Question: I want to pass self.user = QtGui.QLineEdit(MainWindow) variable from Login.py to officer = str(self.tocomb.currentText()) in ingooi.py
My 3 GUI windows

My program consists of various files where I import the classes from other files as needed.
The 3 main files consists of :
1. Login.py ( My Login window where user logs in )
2. page22.py ( User selects to enter/view data )
3. ingooi.py ( User enters data then adds the data to access database via Submit Button
Please see the code for these 3 main files below.
# Login.py
'''
from PyQt4 import QtCore, QtGui
from ingooi import Ui_NextPage
from page22 import Ui_Page1
import pypyodbc
try:
_fromUtf8 = QtCore.QString.fromUtf8
except AttributeError:
def _fromUtf8(s):
return s
try:
_encoding = QtGui.QApplication.UnicodeUTF8
def _translate(context, text, disambig):
return QtGui.QApplication.translate(context, text, disambig,
_encoding)
except AttributeError:
def _translate(context, text, disambig):
return QtGui.QApplication.translate(context, text, disambig)
class Ui_Logged(object):
def setupUi(self, MainWindow):
MainWindow.setObjectName(_fromUtf8("MainWindow"))
MainWindow.resize(389, 235)
self.centralwidget = QtGui.QWidget(MainWindow)
self.centralwidget.setObjectName(_fromUtf8("centralwidget"))
self.Login_button = QtGui.QPushButton(self.centralwidget)
self.Login_button.setGeometry(QtCore.QRect(90, 150, 75, 23))
self.Login_button.setObjectName(_fromUtf8("Login_button"))
self.user = QtGui.QLineEdit(MainWindow)
self.user.setGeometry(QtCore.QRect(100, 30, 113, 20))
self.user.setObjectName(_fromUtf8("user"))
self.password = QtGui.QLineEdit(MainWindow)
self.password.setGeometry(QtCore.QRect(100, 70, 113, 20))
self.password.setObjectName(_fromUtf8("password"))
self.password.setEchoMode(QtGui.QLineEdit.Password)
self.user_label = QtGui.QLabel(self.centralwidget)
self.user_label.setGeometry(QtCore.QRect(30, 30, 46, 13))
self.user_label.setObjectName(_fromUtf8("user_label"))
self.Password_label = QtGui.QLabel(self.centralwidget)
self.Password_label.setGeometry(QtCore.QRect(30, 70, 46, 13))
self.Password_label.setObjectName(_fromUtf8("Password_label"))
self.status_label = QtGui.QLabel(self.centralwidget)
self.status_label.setGeometry(QtCore.QRect(100, 110, 121, 16))
self.status_label.setText(_fromUtf8(""))
self.status_label.setObjectName(_fromUtf8("status_label"))
MainWindow.setCentralWidget(self.centralwidget)
self.menubar = QtGui.QMenuBar(MainWindow)
self.menubar.setGeometry(QtCore.QRect(0, 0, 389, 21))
self.menubar.setObjectName(_fromUtf8("menubar"))
MainWindow.setMenuBar(self.menubar)
self.statusbar = QtGui.QStatusBar(MainWindow)
self.statusbar.setObjectName(_fromUtf8("statusbar"))
MainWindow.setStatusBar(self.statusbar)
self.retranslateUi(MainWindow)
QtCore.QObject.connect(self.Login_button, QtCore.SIGNAL(_fromUtf8("clicked()")), self.slot1)
QtCore.QMetaObject.connectSlotsByName(MainWindow)
def retranslateUi(self, MainWindow):
MainWindow.setWindowTitle(_translate("MainWindow", "Login ", None))
self.Login_button.setText(_translate("MainWindow", "Login ", None))
self.user_label.setText(_translate("MainWindow", "User", None))
self.Password_label.setText(_translate("MainWindow", "Password", None))
def WW(self):
self.window = QtGui.QMainWindow()
self.ui = Ui_Page1()
self.ui.setupUi(self.window)
self.window.show()
MainWindow.hide()
def slot1(self):
uName = self.user.text()
uPass = self.password.text()
print uName
print uPass
conn = pypyodbc.connect('DRIVER={Driver do Microsoft Access (*.mdb)};UID=admin;UserCommitSync=Yes;Threads=3;SafeTransactions=0;PageTimeout=5
;MaxScanRows=8;MaxBufferSize=2048;FIL={MS Access};DriverId=25;DefaultDir=//ICASACTNFS02/Share/New;DBQ=//ICASACTNFS02/Share/ New/snake.mdb')
cursor = conn.cursor()
sql = "SELECT * FROM gtable WHERE User = '%s' AND pwd = '%s'"%
(uName,uPass)
see = cursor.execute(sql)
if (len (see.fetchall()) > 0) :
print " User OK !"
self.WW()
conn.close()
else:
self.status_label.setText(_fromUtf8("Try ma wee"))
if __name__ == "__main__":
import sys
app = QtGui.QApplication(sys.argv)
MainWindow = QtGui.QMainWindow()
ui = Ui_Logged()
ui.setupUi(MainWindow)
MainWindow.show()
sys.exit(app.exec_())
'''
# Page22.py
'''
from PyQt4 import QtCore, QtGui
from ingooi import Ui_NextPage
from tafel import Ui_Main
from tafel2 import Ui_TaPage
import pypyodbc
import sys
try:
_fromUtf8 = QtCore.QString.fromUtf8
except AttributeError:
def _fromUtf8(s):
return s
try:
_encoding = QtGui.QApplication.UnicodeUTF8
def _translate(context, text, disambig):
return QtGui.QApplication.translate(context, text, disambig, _encoding)
except AttributeError:
def _translate(context, text, disambig):
return QtGui.QApplication.translate(context, text, disambig)
class Ui_Page1(object):
def setupUi(self, Page1):
Page1.setObjectName(_fromUtf8("Page1"))
Page1.resize(586, 617)
self.centralwidget = QtGui.QWidget(Page1)
self.centralwidget.setObjectName(_fromUtf8("centralwidget"))
self.pushButton = QtGui.QPushButton(self.centralwidget)
self.pushButton.setGeometry(QtCore.QRect(130, 40, 300, 61))
self.pushButton.setObjectName(_fromUtf8("pushButton"))
self.pushButton.clicked.connect(self.dataenter)
self.pushButton_2 = QtGui.QPushButton(self.centralwidget)
self.pushButton_2.setGeometry(QtCore.QRect(130, 130, 291, 61))
self.pushButton_2.setObjectName(_fromUtf8("pushButton_2"))
self.pushButton_2.clicked.connect(self.dataview)
self.pushButton_3 = QtGui.QPushButton(self.centralwidget)
self.pushButton_3.setGeometry(QtCore.QRect(130, 220, 291, 61))
self.pushButton_3.setObjectName(_fromUtf8("pushButton_3"))
self.pushButton_3.clicked.connect(self.Taview)
self.pushButton_4 = QtGui.QPushButton(self.centralwidget)
self.pushButton_4.setGeometry(QtCore.QRect(130, 310, 291, 61))
self.pushButton_4.setObjectName(_fromUtf8("pushButton_4"))
self.pushButton_4.clicked.connect(self.exit)
Page1.setCentralWidget(self.centralwidget)
self.menubar = QtGui.QMenuBar(Page1)
self.menubar.setGeometry(QtCore.QRect(0, 0, 586, 21))
self.menubar.setObjectName(_fromUtf8("menubar"))
Page1.setMenuBar(self.menubar)
self.statusbar = QtGui.QStatusBar(Page1)
self.statusbar.setObjectName(_fromUtf8("statusbar"))
Page1.setStatusBar(self.statusbar)
self.retranslateUi(Page1)
QtCore.QMetaObject.connectSlotsByName(Page1)
def retranslateUi(self, Page1):
Page1.setWindowTitle(_translate("Page1", "MainWindow", None))
self.pushButton.setText(_translate("Page1", "Data Entry ", None))
self.pushButton_2.setText(_translate("Page1", "View Data ", None))
self.pushButton_3.setText(_translate("Page1", " Type Approved Device
List ", None))
self.pushButton_4.setText(_translate("Page1", "EXIT ", None))
def dataenter(self):
self.window = QtGui.QMainWindow()
self.ui = Ui_NextPage()
self.ui.setupUi(self.window)
self.window.show()
def dataview(self):
self.window = QtGui.QMainWindow()
self.ui = Ui_Main()
self.ui.setupUi(self.window)
self.window.show()
def Taview(self):
self.window = QtGui.QMainWindow()
self.ui = Ui_TaPage()
self.ui.setupUi(self.window)
self.window.show()
def exit(self):
sys.exit()
if __name__ == "__main__":
import sys
app = QtGui.QApplication(sys.argv)
Page1 = QtGui.QMainWindow()
ui = Ui_Page1()
ui.setupUi(Page1)
Page1.show()
sys.exit(app.exec_())
'''
# ingooi.py
'''
from PyQt4 import QtCore, QtGui
import pypyodbc
from tafel import Ui_Main
import subprocess
import sys
try:
_fromUtf8 = QtCore.QString.fromUtf8
except AttributeError:
def _fromUtf8(s):
return s
try:
_encoding = QtGui.QApplication.UnicodeUTF8
def _translate(context, text, disambig):
return QtGui.QApplication.translate(context, text, disambig, _encoding)
except AttributeError:
def _translate(context, text, disambig):
return QtGui.QApplication.translate(context, text, disambig)
class Ui_NextPage(object):
def ViewPage(self):
self.window = QtGui.QMainWindow()
self.ui = Ui_Main()
self.ui.setupUi(self.window)
self.window.show()
def load(self):
mydate = self.insp_date_comb.date()
realdate = mydate.toString("dd/MM/yyyy")
lic_name = str(self.lic_name_comb.currentText())
lic_num = str(self.lic_nr_comb.currentText())
systm = str(self.sys_name_comb.currentText())
Loc = str(self.Loc_comb.currentText())
txfreq = str(self.tx_comb.currentText())
rxfreq = str(self.rx_comb.currentText())
fwdpwr = str(self.fwdpwr_comb.currentText())
rflpwr = str(self.rflpwr_comb.currentText())
officer = str(self.tocomb.currentText())
print lic_name
print realdate
conn = pypyodbc.connect('DRIVER={Driver do Microsoft Access (*.mdb)};UID=admin;UserCommitSync=Yes;Threads=3;SafeTransactions=0;PageTimeout=5
;MaxScanRows=8;MaxBufferSize=2048;FIL={MS Access};DriverId=25;DefaultDir=//ICASACTNFS02/Share/New;DBQ=//ICASACTNFS02/Share /New/snake.mdb')
cursor = conn.cursor()
# query = "DELETE FROM measdata WHERE RFL_PWR = '%s'" %(0)
query = "INSERT INTO measdata (Licensee,Lic_number,System,Location,Insp_date,TX,RX,FWD_PWR,RFL_PWR,TO) VALUES ('%s','%s','%s','%s','%s','%s','%s','%s','%s','%s')" % (lic_name,lic_num,systm,Loc,realdate,txfreq,rxfreq,fwdpwr,rflpwr,officer)
cursor.execute(query)
conn.commit()
conn.close()
def setupUi(self, MainWindow):
MainWindow.setObjectName(_fromUtf8("MainWindow"))
MainWindow.resize(544, 516)
self.centralwidget = QtGui.QWidget(MainWindow)
self.centralwidget.setObjectName(_fromUtf8("centralwidget"))
self.lic_name_comb = QtGui.QComboBox(self.centralwidget)
self.lic_name_comb.setGeometry(QtCore.QRect(120, 20, 181, 22))
self.lic_name_comb.setEditable(True)
self.lic_name_comb.setObjectName(_fromUtf8("lic_name_comb"))
self.lic_name_comb.addItem(_fromUtf8(""))
self.lic_name_comb.setItemText(0, _fromUtf8(""))
self.lic_name_comb.addItem(_fromUtf8(""))
self.lic_name_comb.addItem(_fromUtf8(""))
self.lic_name_comb.addItem(_fromUtf8(""))
self.label = QtGui.QLabel(self.centralwidget)
self.label.setGeometry(QtCore.QRect(30, 20, 81, 31))
self.label.setObjectName(_fromUtf8("label"))
self.tolabel = QtGui.QLabel(self.centralwidget)
self.tolabel.setGeometry(QtCore.QRect(30, 350, 70, 23))
self.tolabel.setObjectName(_fromUtf8("tolabel"))
self.label_2 = QtGui.QLabel(self.centralwidget)
self.label_2.setGeometry(QtCore.QRect(30, 50, 71, 21))
self.label_2.setObjectName(_fromUtf8("label_2"))
self.lic_nr_comb = QtGui.QComboBox(self.centralwidget)
self.lic_nr_comb.setGeometry(QtCore.QRect(120, 50, 101, 22))
self.lic_nr_comb.setEditable(True)
self.lic_nr_comb.setObjectName(_fromUtf8("lic_nr_comb"))
self.lic_nr_comb.addItem(_fromUtf8(""))
self.lic_nr_comb.setItemText(0, _fromUtf8(""))
self.lic_nr_comb.addItem(_fromUtf8(""))
self.lic_nr_comb.addItem(_fromUtf8(""))
self.lic_nr_comb.addItem(_fromUtf8(""))
self.label_8 = QtGui.QLabel(self.centralwidget)
self.label_8.setGeometry(QtCore.QRect(30, 80, 71, 21))
self.label_8.setObjectName(_fromUtf8("label_8"))
self.sys_name_comb = QtGui.QComboBox(self.centralwidget)
self.sys_name_comb.setGeometry(QtCore.QRect(120, 80, 101, 22))
self.sys_name_comb.setEditable(True)
self.sys_name_comb.setObjectName(_fromUtf8("sys_name_comb"))
self.sys_name_comb.addItem(_fromUtf8(""))
self.sys_name_comb.setItemText(0, _fromUtf8(""))
self.sys_name_comb.addItem(_fromUtf8(""))
self.sys_name_comb.addItem(_fromUtf8(""))
self.sys_name_comb.addItem(_fromUtf8(""))
self.sys_name_comb.addItem(_fromUtf8(""))
self.sys_name_comb.addItem(_fromUtf8(""))
self.sys_name_comb.addItem(_fromUtf8(""))
self.insp_date_comb = QtGui.QDateEdit(self.centralwidget)
self.insp_date_comb.setGeometry(QtCore.QRect(120, 150, 110, 22))
self.insp_date_comb.setObjectName(_fromUtf8("insp_date_comb"))
self.insp_date_comb.setDateTime(QtCore.QDateTime.currentDateTime())
self.insp_date_comb.setCalendarPopup(True)
self.label_9 = QtGui.QLabel(self.centralwidget)
self.label_9.setGeometry(QtCore.QRect(30, 150, 81, 16))
self.label_9.setObjectName(_fromUtf8("label_9"))
self.submit_btn = QtGui.QPushButton(self.centralwidget)
self.submit_btn.setGeometry(QtCore.QRect(20, 415, 70, 23))
self.submit_btn.setObjectName(_fromUtf8("submit_btn"))
self.submit_btn.clicked.connect(self.load)
self.Loc_comb = QtGui.QComboBox(self.centralwidget)
self.Loc_comb.setGeometry(QtCore.QRect(120, 110, 101, 22))
self.Loc_comb.setEditable(True)
self.Loc_comb.setObjectName(_fromUtf8("Loc_comb"))
self.Loc_comb.addItem(_fromUtf8(""))
self.Loc_comb.setItemText(0, _fromUtf8(""))
self.Loc_comb.addItem(_fromUtf8(""))
self.Loc_comb.addItem(_fromUtf8(""))
self.label_10 = QtGui.QLabel(self.centralwidget)
self.label_10.setGeometry(QtCore.QRect(30, 110, 71, 21))
self.label_10.setObjectName(_fromUtf8("label_10"))
self.rx_comb = QtGui.QComboBox(self.centralwidget)
self.rx_comb.setGeometry(QtCore.QRect(120, 220, 69, 22))
self.rx_comb.setEditable(True)
self.rx_comb.setObjectName(_fromUtf8("rx_comb"))
self.rx_comb.addItem(_fromUtf8(""))
self.rx_comb.setItemText(0, _fromUtf8(""))
self.rx_comb.addItem(_fromUtf8(""))
self.rx_comb.addItem(_fromUtf8(""))
self.rx_comb.addItem(_fromUtf8(""))
self.rx_comb.addItem(_fromUtf8(""))
self.rx_comb.addItem(_fromUtf8(""))
self.tocomb = QtGui.QComboBox(self.centralwidget)
self.tocomb.setGeometry(QtCore.QRect(120, 348, 110, 22))
self.tocomb.setEditable(True)
self.tocomb.setObjectName(_fromUtf8("rx_comb"))
self.tocomb.addItem(_fromUtf8(""))
self.tocomb.setItemText(0, _fromUtf8(""))
self.tocomb.addItem(_fromUtf8("VAN NIEKERK B.A"))
self.tocomb.addItem(_fromUtf8("ERASMUS C.M"))
self.tocomb.addItem(_fromUtf8("FRANSMAN G.F"))
self.tocomb.addItem(_fromUtf8("COOK H.A"))
self.tocomb.addItem(_fromUtf8("MCQUIRE L."))
self.tocomb.addItem(_fromUtf8("Gertse RS"))
self.label_6 = QtGui.QLabel(self.centralwidget)
self.label_6.setGeometry(QtCore.QRect(30, 220, 71, 21))
self.label_6.setObjectName(_fromUtf8("label_6"))
self.fwdpwr_comb = QtGui.QComboBox(self.centralwidget)
self.fwdpwr_comb.setGeometry(QtCore.QRect(120, 280, 69, 22))
self.fwdpwr_comb.setEditable(True)
self.fwdpwr_comb.setObjectName(_fromUtf8("fwdpwr_comb"))
self.fwdpwr_comb.addItem(_fromUtf8(""))
self.fwdpwr_comb.setItemText(0, _fromUtf8(""))
self.fwdpwr_comb.addItem(_fromUtf8(""))
self.fwdpwr_comb.addItem(_fromUtf8(""))
self.fwdpwr_comb.addItem(_fromUtf8(""))
self.rflpwr_comb = QtGui.QComboBox(self.centralwidget)
self.rflpwr_comb.setGeometry(QtCore.QRect(120, 310, 69, 22))
self.rflpwr_comb.setEditable(True)
self.rflpwr_comb.setObjectName(_fromUtf8("rflpwr_comb"))
self.rflpwr_comb.addItem(_fromUtf8(""))
self.rflpwr_comb.setItemText(0, _fromUtf8(""))
self.rflpwr_comb.addItem(_fromUtf8(""))
self.rflpwr_comb.addItem(_fromUtf8(""))
self.rflpwr_comb.addItem(_fromUtf8(""))
self.rflpwr_comb.addItem(_fromUtf8(""))
self.rflpwr_comb.addItem(_fromUtf8(""))
self.label_4 = QtGui.QLabel(self.centralwidget)
self.label_4.setGeometry(QtCore.QRect(30, 310, 71, 21))
self.label_4.setObjectName(_fromUtf8("label_4"))
self.label_5 = QtGui.QLabel(self.centralwidget)
self.label_5.setGeometry(QtCore.QRect(30, 190, 71, 21))
self.label_5.setObjectName(_fromUtf8("label_5"))
self.label_3 = QtGui.QLabel(self.centralwidget)
self.label_3.setGeometry(QtCore.QRect(30, 280, 71, 21))
self.label_3.setObjectName(_fromUtf8("label_3"))
self.tx_comb = QtGui.QComboBox(self.centralwidget)
self.tx_comb.setGeometry(QtCore.QRect(120, 190, 69, 22))
self.tx_comb.setEditable(True)
self.tx_comb.setObjectName(_fromUtf8("tx_comb"))
self.tx_comb.addItem(_fromUtf8(""))
self.tx_comb.setItemText(0, _fromUtf8(""))
self.tx_comb.addItem(_fromUtf8(""))
self.tx_comb.addItem(_fromUtf8(""))
self.tx_comb.addItem(_fromUtf8(""))
self.tx_comb.addItem(_fromUtf8(""))
self.tx_comb.addItem(_fromUtf8(""))
self.pushButton = QtGui.QPushButton(self.centralwidget)
self.pushButton.setGeometry(QtCore.QRect(20, 450, 90, 23))
self.pushButton.setObjectName(_fromUtf8("pushButton"))
MainWindow.setCentralWidget(self.centralwidget)
self.menubar = QtGui.QMenuBar(MainWindow)
self.menubar.setGeometry(QtCore.QRect(0, 0, 544, 21))
self.menubar.setObjectName(_fromUtf8("menubar"))
MainWindow.setMenuBar(self.menubar)
self.statusbar = QtGui.QStatusBar(MainWindow)
self.statusbar.setObjectName(_fromUtf8("statusbar"))
MainWindow.setStatusBar(self.statusbar)
self.retranslateUi(MainWindow)
QtCore.QMetaObject.connectSlotsByName(MainWindow)
def retranslateUi(self, MainWindow):
MainWindow.setWindowTitle(_translate("MainWindow", "MainWindow", None))
self.lic_name_comb.setItemText(1, _translate("MainWindow", "Comms 1 ", None))
self.lic_name_comb.setItemText(2, _translate("MainWindow", "Comms 2", None))
self.lic_name_comb.setItemText(3, _translate("MainWindow", "Comms 3", None))
self.label.setText(_translate("MainWindow", "Licensee", None))
self.label_2.setText(_translate("MainWindow", "License nr", None))
self.lic_nr_comb.setItemText(1, _translate("MainWindow", "<PHONE>", None))
self.lic_nr_comb.setItemText(2, _translate("MainWindow", "<PHONE>", None))
self.lic_nr_comb.setItemText(3, _translate("MainWindow", "56345689", None))
self.label_8.setText(_translate("MainWindow", "System", None))
self.sys_name_comb.setItemText(1, _translate("MainWindow", "Repeater ", None))
self.sys_name_comb.setItemText(2, _translate("MainWindow", "Telemetry", None))
self.sys_name_comb.setItemText(3, _translate("MainWindow", "Trunking ", None))
self.sys_name_comb.setItemText(4, _translate("MainWindow", "Alarm", None))
self.sys_name_comb.setItemText(5, _translate("MainWindow", "Relay", None))
self.insp_date_comb.setDisplayFormat(_translate("MainWindow", "d/M/yyyy", None))
self.label_9.setText(_translate("MainWindow", "Inspection Date", None))
self.submit_btn.setText(_translate("MainWindow", "Submit", None))
self.Loc_comb.setItemText(1, _translate("MainWindow", "Location 1 ", None))
self.Loc_comb.setItemText(2, _translate("MainWindow", "Location 2 ", None))
self.label_10.setText(_translate("MainWindow", "Location", None))
self.tolabel.setText(_translate("MainWindow", "OFFICER", None))
self.rx_comb.setItemText(1, _translate("MainWindow", "100", None))
self.rx_comb.setItemText(2, _translate("MainWindow", "200", None))
self.rx_comb.setItemText(3, _translate("MainWindow", "300", None))
self.rx_comb.setItemText(4, _translate("MainWindow", "400", None))
self.rx_comb.setItemText(5, _translate("MainWindow", "500", None))
self.label_6.setText(_translate("MainWindow", "RX FREQ", None))
self.fwdpwr_comb.setItemText(1, _translate("MainWindow", "10", None))
self.fwdpwr_comb.setItemText(2, _translate("MainWindow", "20", None))
self.fwdpwr_comb.setItemText(3, _translate("MainWindow", "30", None))
self.rflpwr_comb.setItemText(1, _translate("MainWindow", "1", None))
self.rflpwr_comb.setItemText(2, _translate("MainWindow", "2", None))
self.rflpwr_comb.setItemText(3, _translate("MainWindow", "3", None))
self.rflpwr_comb.setItemText(4, _translate("MainWindow", "4", None))
self.rflpwr_comb.setItemText(5, _translate("MainWindow", "5", None))
self.label_4.setText(_translate("MainWindow", "REFL PWR", None))
self.label_5.setText(_translate("MainWindow", "TX FREQ", None))
self.label_3.setText(_translate("MainWindow", "FWD PWR ", None))
self.tx_comb.setItemText(1, _translate("MainWindow", "100", None))
self.tx_comb.setItemText(2, _translate("MainWindow", "200", None))
self.tx_comb.setItemText(3, _translate("MainWindow", "300", None))
self.tx_comb.setItemText(4, _translate("MainWindow", "400", None))
self.tx_comb.setItemText(5, _translate("MainWindow", "500", None))
self.pushButton.setText(_translate("MainWindow", "View Data ", None))
self.pushButton.clicked.connect(self.ViewPage)
if __name__ == "__main__":
import sys
app = QtGui.QApplication(sys.argv)
MainWindow = QtGui.QMainWindow()
ui = Ui_NextPage()
ui.setupUi(MainWindow)
MainWindow.show()
sys.exit(app.exec_())
'''
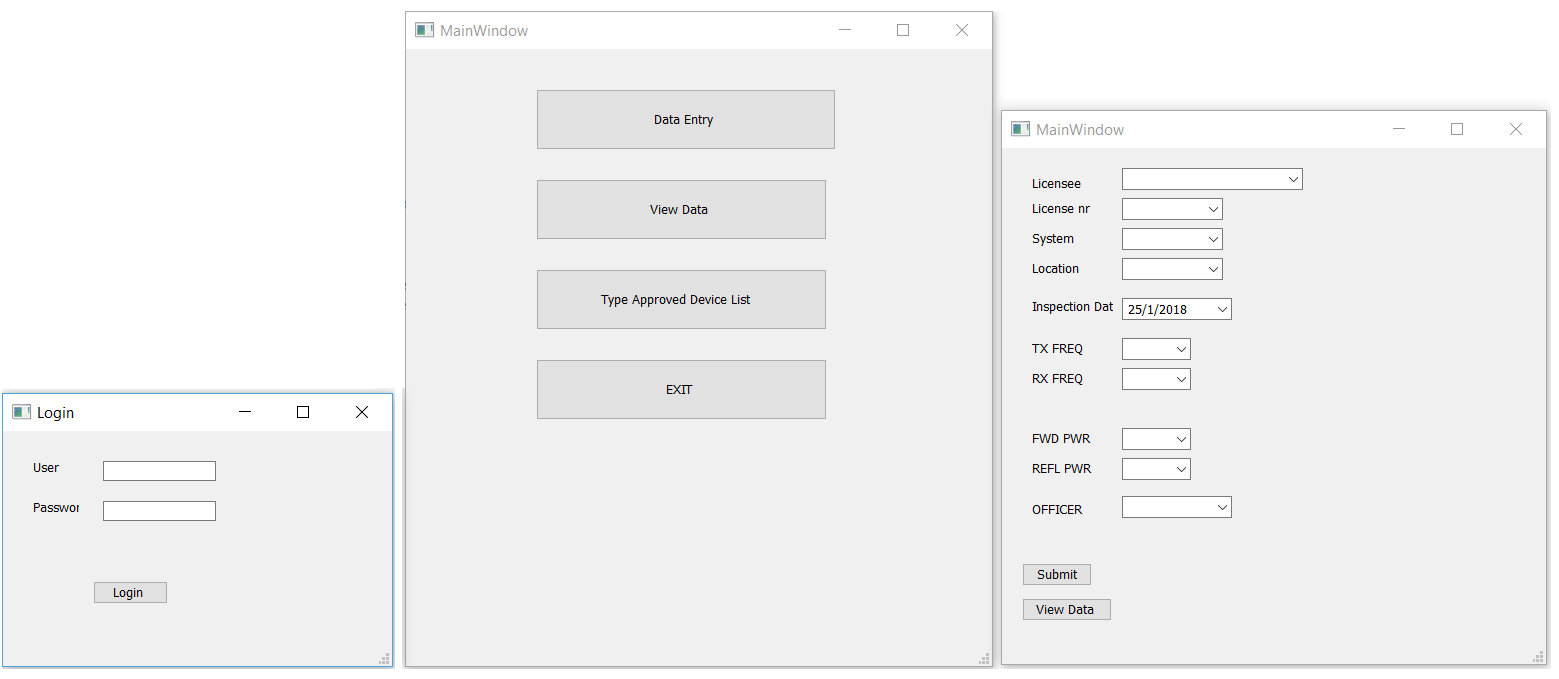
Answer: The problem is in your design, you should not think that each file is a different program, it is really only one.
Another recommendation is that you do not modify the code generated by QtDesigner, this is not necessary also if you want to modify something in the GUI will erase all the above, for example if you have a design for example the Login.py:
'''
class Ui_Logged(object):
def setupUi(self, MainWindow):
[...]
'''
Then you must create another class that implements the logic
'''
class Login(QtGui.QMainWindow, Login.Ui_Logged):
def __init__(self, *args, **kwargs):
QtGui.QMainWindow.__init__(self, *args, **kwargs)
self.setupUi(self)
[...]
'''
then in your case you have to 'Page1()' member of the class and show it when you call 'WW()', you should not create it just open it
'''
class Login(QtGui.QMainWindow, Login.Ui_Logged):
def __init__(self, *args, **kwargs):
QtGui.QMainWindow.__init__(self, *args, **kwargs)
self.setupUi(self)
self.Login_button.clicked(self.slot1)
self.window = Page1()
def WW(self):
self.window.show()
self.hide()
'''
The same thing you have to do in 'Page1()' with each slot. 'NextPage()' is the class that implements the logic of 'Ui_NextPage()'
'''
class Page1(QtGui.QMainWindow, Page22.Ui_Page1)
def __init__(self, *args, **kwargs):
QtGui.QMainWindow.__init__(self, *args, **kwargs)
self.setupUi(self)
self.pushButton.clicked.connect(self.dataenter)
self.pushButton_2.clicked.connect(self.dataview)
self.pushButton_3.clicked.connect(self.Taview)
self.pushButton_4.clicked.connect(self.exit)
self.nextPage = NextPage()
def dataenter(self):
self.nextPage.show()
[...]
'''
So if we have that logic it's easy to call to access the QComboBox from 'slot()':
'''
def slot1(self):
uName = self.user.text()
uPass = self.password.text()
combo = self.window.nextPage.tocomb
items = [combo.itemText(i) for i in range(combo.count())]
if uName not in items:
combo.addItem(uName)
combo.setCurrentTex(uName)
'''
I have tried to order your code, maybe have import problems but I think they should be minimal so you can fix them, run the file main.py. The complete code can be found at the following <URL>.